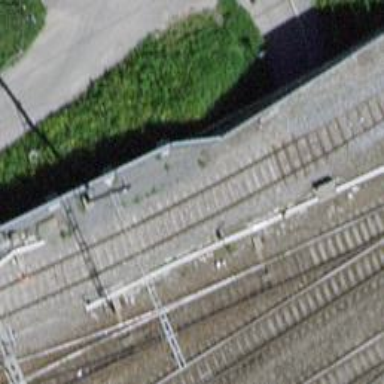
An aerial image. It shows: Disused railway spur with single track.